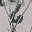
Label: 6